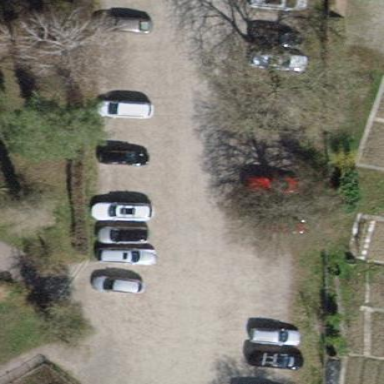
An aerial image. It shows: Parking area with surface.